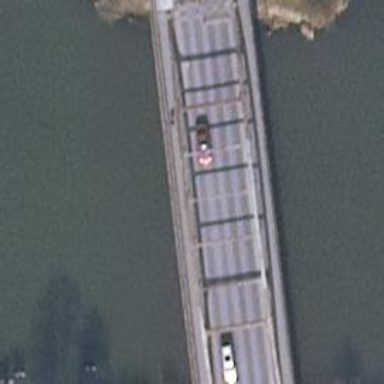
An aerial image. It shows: Primary highway bridge with asphalt surface. It has sidewalks on both sides.